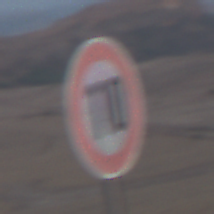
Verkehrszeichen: Geschwindigkeit110
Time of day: SunriseSunset
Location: Outdoor (Nature)
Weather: Clear
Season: NotSpecified
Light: Natural